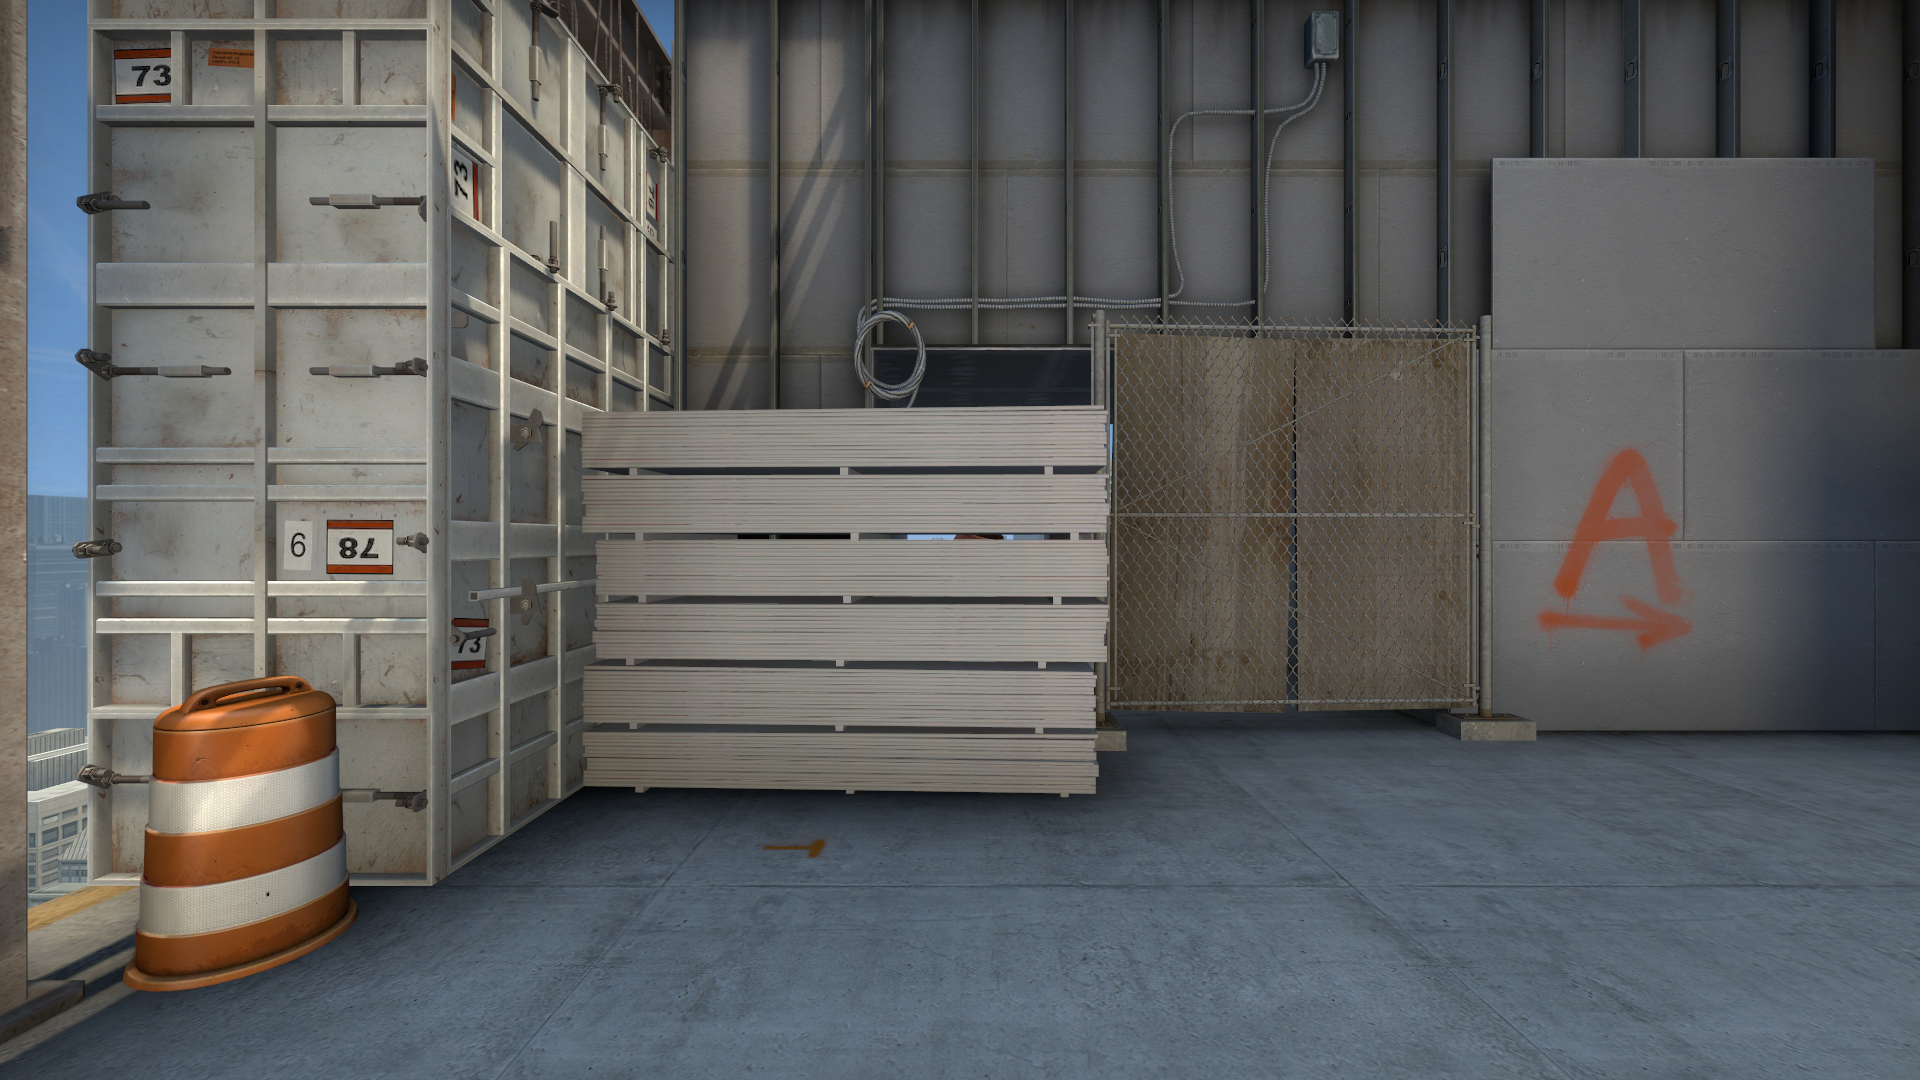
Map: de_vertigo